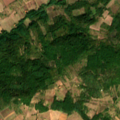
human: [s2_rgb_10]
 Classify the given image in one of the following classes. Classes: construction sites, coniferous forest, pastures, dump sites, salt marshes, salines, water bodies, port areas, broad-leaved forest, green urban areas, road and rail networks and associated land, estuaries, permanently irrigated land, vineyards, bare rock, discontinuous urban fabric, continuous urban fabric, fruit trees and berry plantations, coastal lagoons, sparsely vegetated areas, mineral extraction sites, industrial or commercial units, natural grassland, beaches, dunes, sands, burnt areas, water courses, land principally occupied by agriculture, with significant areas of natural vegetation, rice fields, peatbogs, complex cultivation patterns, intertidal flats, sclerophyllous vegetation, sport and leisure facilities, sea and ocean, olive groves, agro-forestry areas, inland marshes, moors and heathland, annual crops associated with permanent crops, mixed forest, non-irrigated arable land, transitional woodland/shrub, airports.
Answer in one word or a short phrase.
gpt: complex cultivation patterns, land principally occupied by agriculture, with significant areas of natural vegetation, broad-leaved forest, transitional woodland/shrub